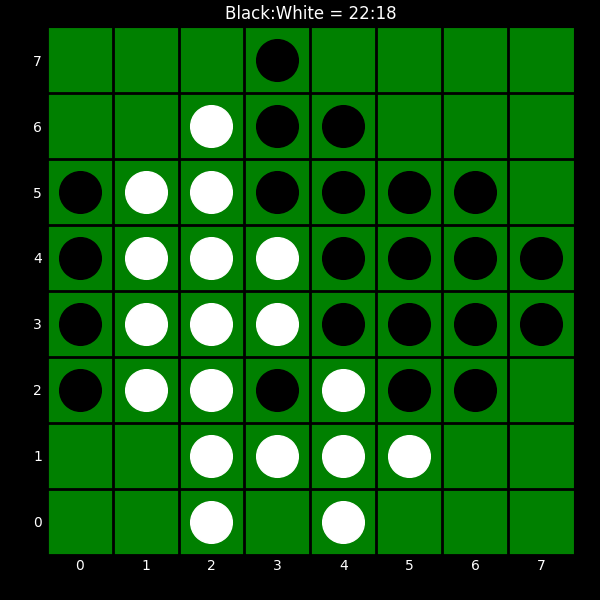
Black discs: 22
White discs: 18